The image is the raw acceleration waveform (amplitude versus time) of a rotating-machine vibration signal. Determine the machine's mechanical condition. Answer with exactly one of: normal, misalignment, unbalance, looseness.
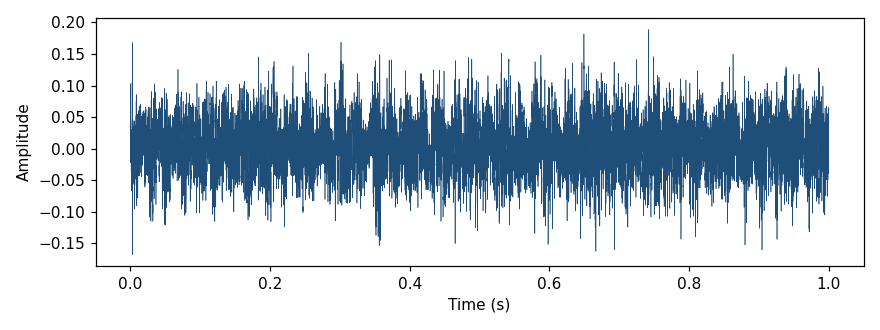
Answer: misalignment